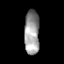
Tissue: prostate
Cell type: Endothelial cells
Senescence score: 0.2573
Nuclear area (px): 643
Mean DAPI intensity: 158.05